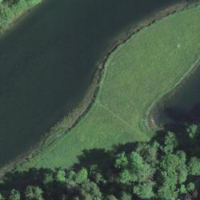
EUNIS habitat code: 24
Species observed at this site:
Filipendula ulmaria
Caltha palustris
Fritillaria meleagris